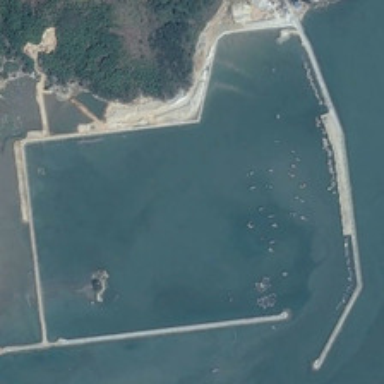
Some boats are in a large port near many green trees .